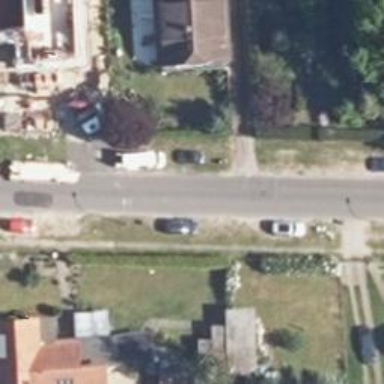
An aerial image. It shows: Asphalt road in residential area.